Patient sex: M
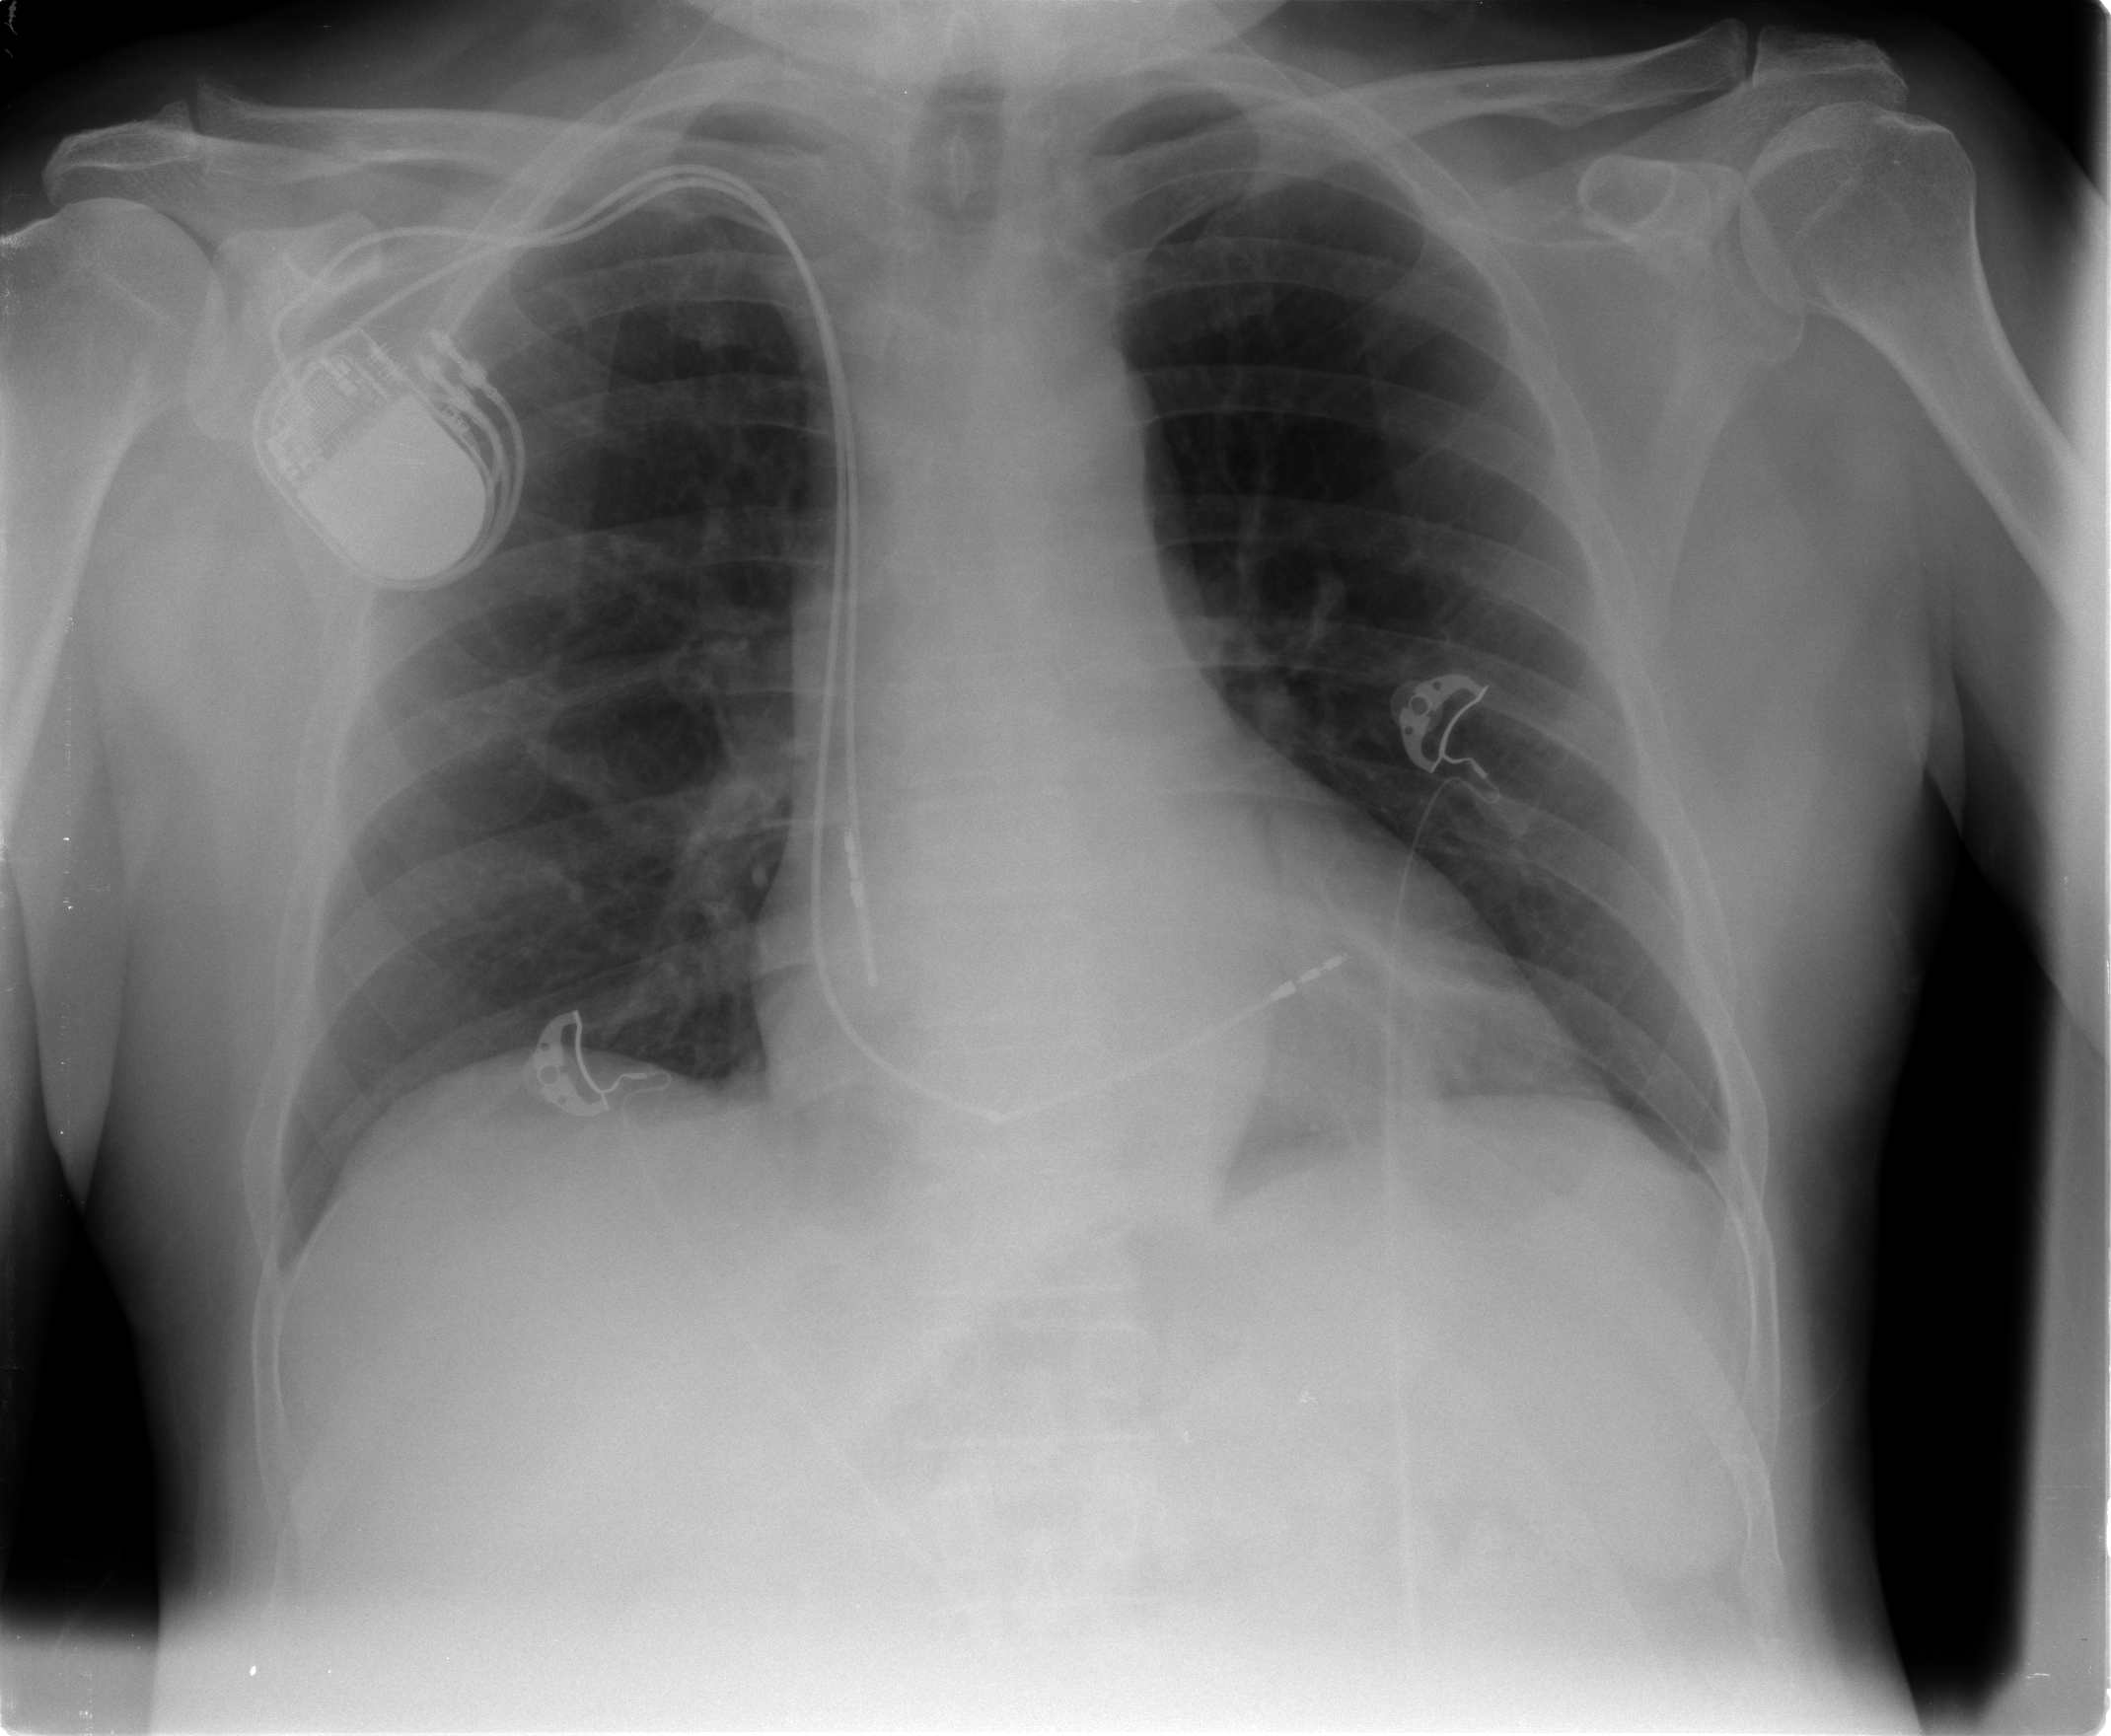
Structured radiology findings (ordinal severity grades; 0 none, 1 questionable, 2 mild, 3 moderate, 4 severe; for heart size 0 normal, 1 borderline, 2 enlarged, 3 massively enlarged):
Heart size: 0
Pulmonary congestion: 0
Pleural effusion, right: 0
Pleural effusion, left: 1
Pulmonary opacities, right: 0
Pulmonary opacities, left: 0
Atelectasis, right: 0
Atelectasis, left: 1